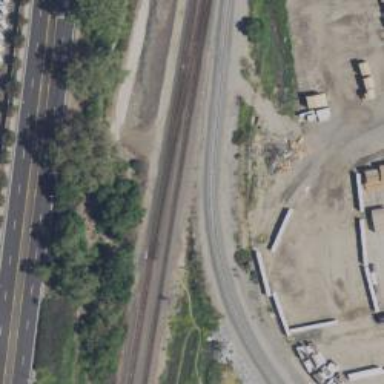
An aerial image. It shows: Railway spur service.